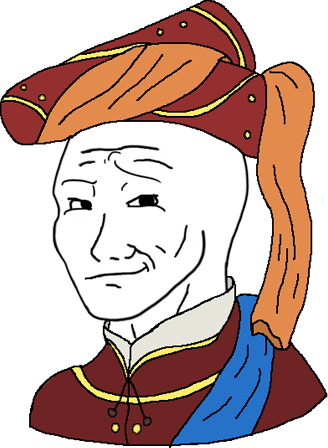
Label: 5_Smugjak